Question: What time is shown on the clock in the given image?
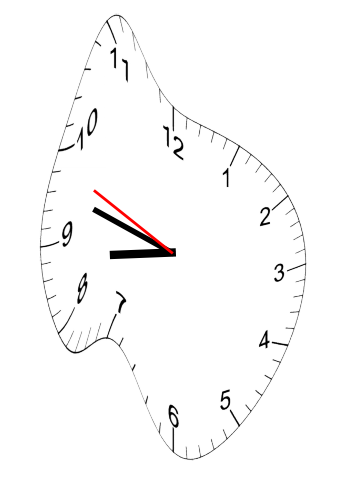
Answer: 08:47:49